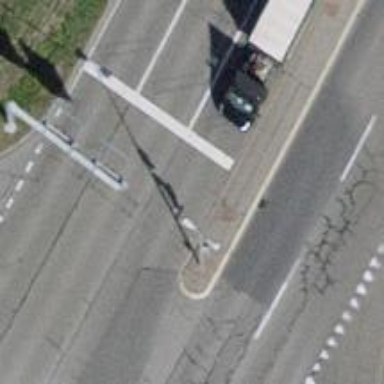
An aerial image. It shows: Road with traffic signals.